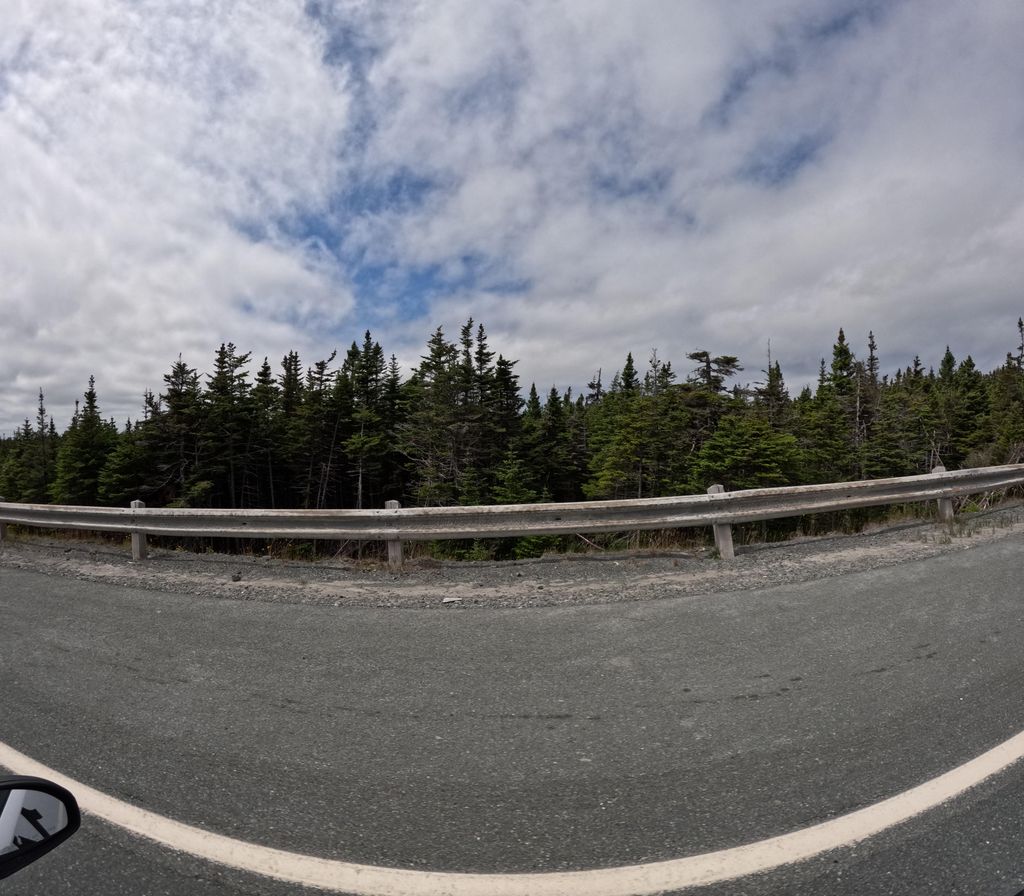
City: st_johns